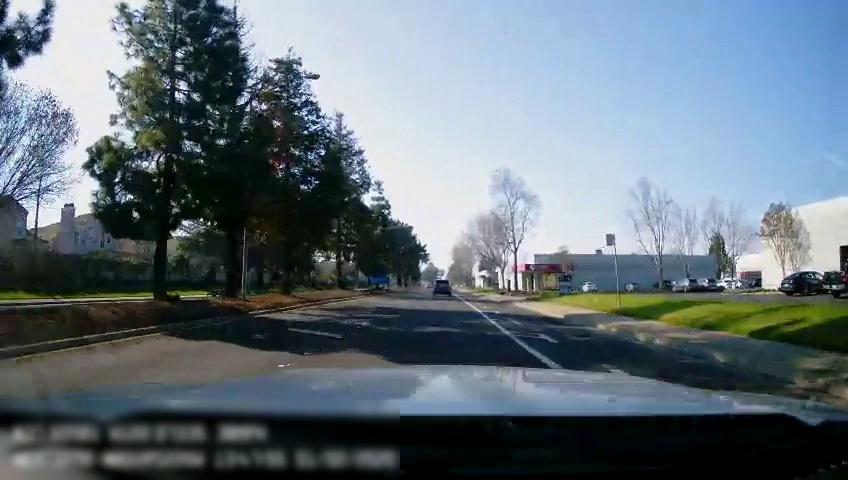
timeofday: Day
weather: Sunny
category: Drivable Space
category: Vehicles | Truck
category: Vehicles | Car
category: Vehicles | SUV
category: Lanes | Current Lane
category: Lanes | Current Lane